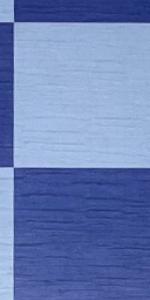
Label: Empty